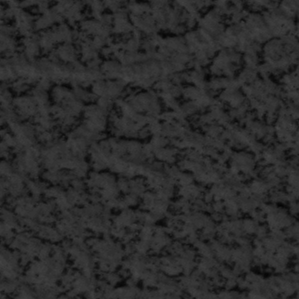
Label: frost